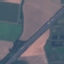
Label: Highway